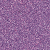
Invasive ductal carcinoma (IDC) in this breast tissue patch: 1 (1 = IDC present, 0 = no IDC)